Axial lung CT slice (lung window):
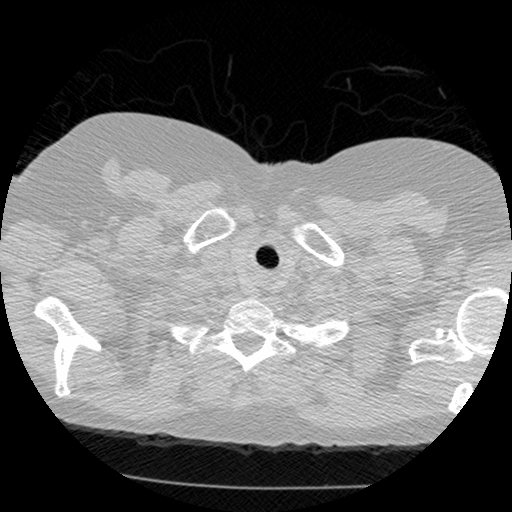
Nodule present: no